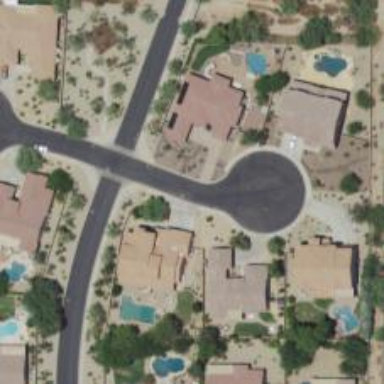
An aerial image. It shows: Residential road with asphalt surface.